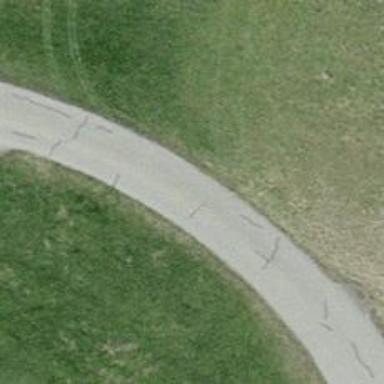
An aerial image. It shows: Unclassified road with asphalt surface.